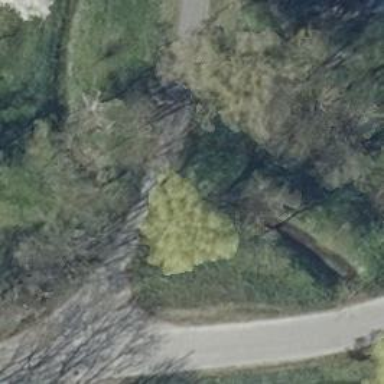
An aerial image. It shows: Culvert tunnel.